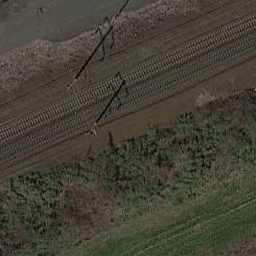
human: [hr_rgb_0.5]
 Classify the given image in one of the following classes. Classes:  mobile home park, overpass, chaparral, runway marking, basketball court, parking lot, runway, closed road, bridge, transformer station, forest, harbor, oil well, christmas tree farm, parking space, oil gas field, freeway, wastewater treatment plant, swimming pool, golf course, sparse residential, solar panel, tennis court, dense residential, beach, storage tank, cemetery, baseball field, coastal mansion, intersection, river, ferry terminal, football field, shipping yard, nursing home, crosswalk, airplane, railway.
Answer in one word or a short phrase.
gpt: railway